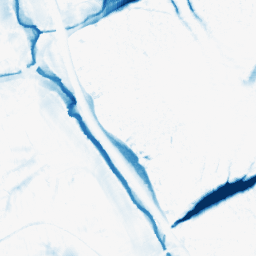
Category: morphological
Decomposition family: morphological_ellipse
Decomposition parameters: operation: closing
width: 30
height: 30
Upsampling method: lanczos
Upsampling parameters: scale: 8
Upsampling scale: 8